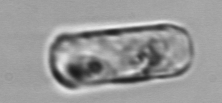
Label: Guinardia_delicatula